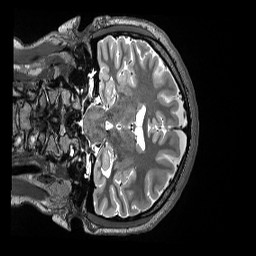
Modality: T2w
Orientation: coronal